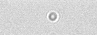
Label: camera_spot